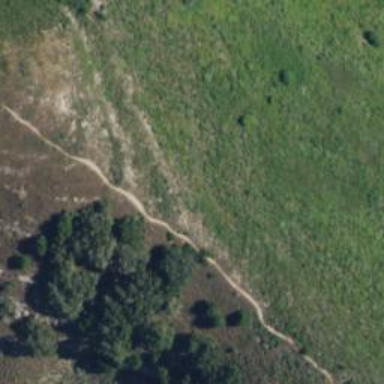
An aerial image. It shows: Path.